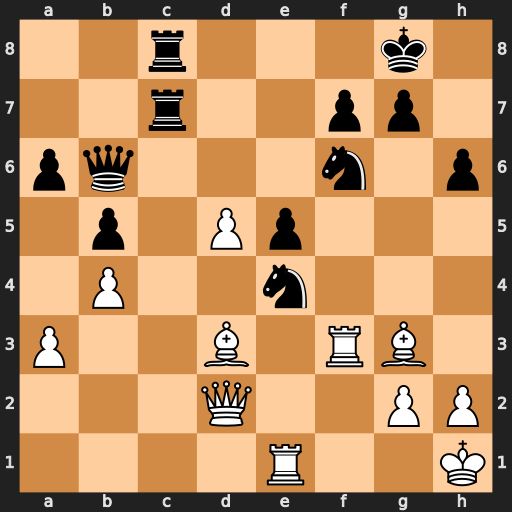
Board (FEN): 2r3k1/2r2pp1/pq3n1p/1p1Pp3/1P2n3/P2B1RB1/3Q2PP/4R2K
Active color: w
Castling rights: -
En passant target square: -
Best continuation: Bxe4 Nxe4 Rxe4